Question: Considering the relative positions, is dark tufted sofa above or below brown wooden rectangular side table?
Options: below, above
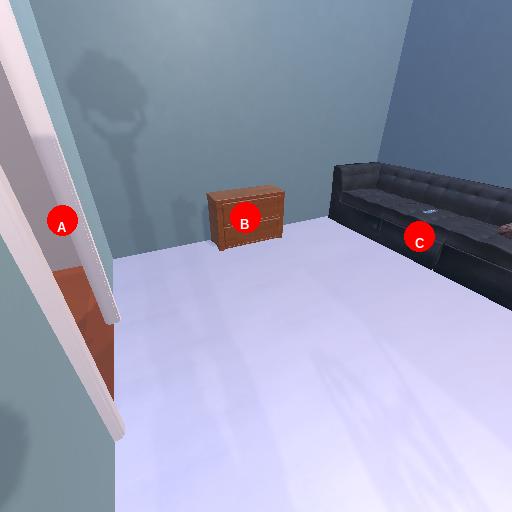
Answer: below